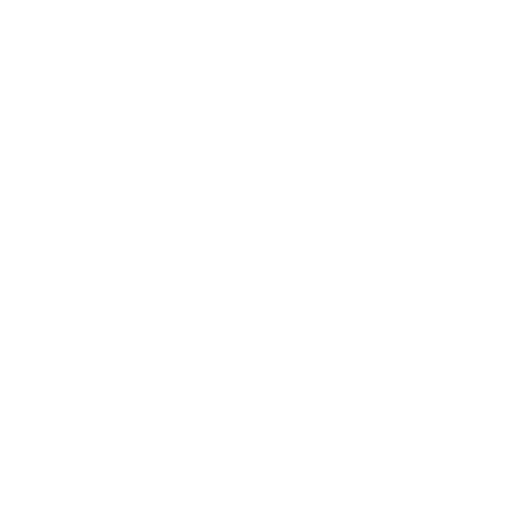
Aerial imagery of bar in Alaska named Stamukhi Shoal containing only unknown